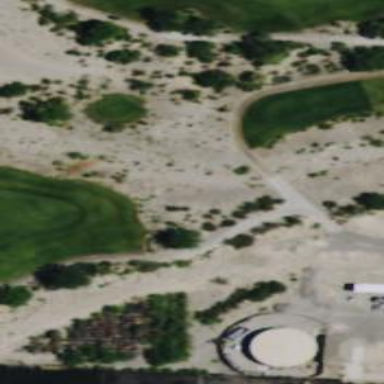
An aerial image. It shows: Golf hole.